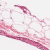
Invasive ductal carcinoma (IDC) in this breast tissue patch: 0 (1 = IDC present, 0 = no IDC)